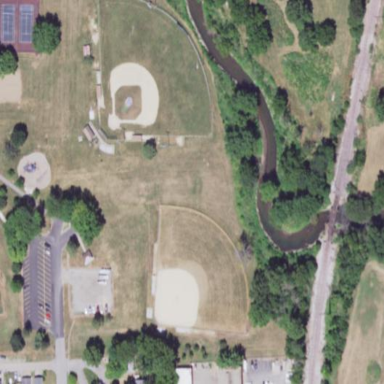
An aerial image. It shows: Softball pitch for leisure land activities.